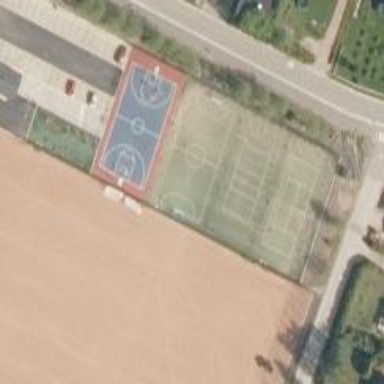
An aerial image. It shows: Paved basketball court on leisure land pitch.